Field crop: maize
Growth stage: 1
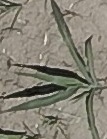
Species: sorghum